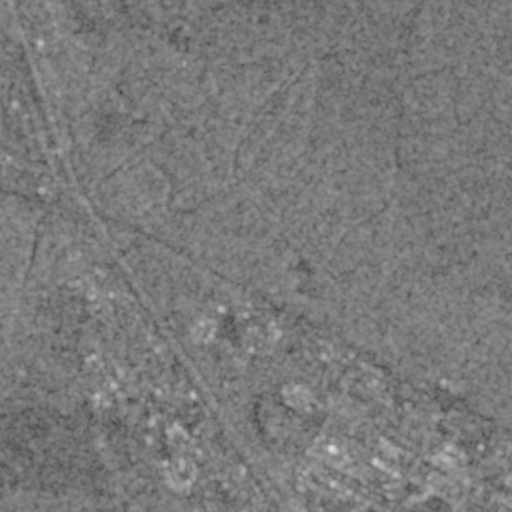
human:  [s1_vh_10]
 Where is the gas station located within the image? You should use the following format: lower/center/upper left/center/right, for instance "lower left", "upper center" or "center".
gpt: The gas station is located in the center of the image.
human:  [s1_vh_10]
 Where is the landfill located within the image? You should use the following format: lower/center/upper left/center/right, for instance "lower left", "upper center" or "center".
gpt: The landfill is located in the lower center of the image.
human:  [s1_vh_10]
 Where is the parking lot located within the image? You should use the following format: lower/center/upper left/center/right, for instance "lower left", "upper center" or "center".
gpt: The parking lot is located in the lower right of the image.
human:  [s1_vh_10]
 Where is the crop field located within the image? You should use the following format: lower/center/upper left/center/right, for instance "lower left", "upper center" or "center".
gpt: There is no crop field in the image.

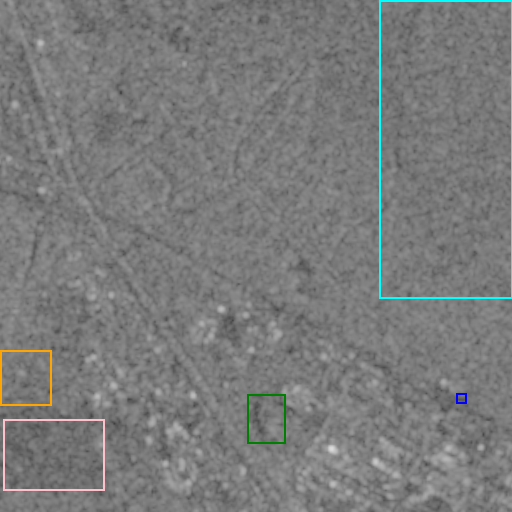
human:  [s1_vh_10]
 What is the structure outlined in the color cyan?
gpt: The structure outlined in cyan is a crop field.
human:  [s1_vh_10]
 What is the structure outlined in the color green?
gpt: The structure outlined in green is a landfill.
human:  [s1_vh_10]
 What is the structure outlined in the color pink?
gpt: The structure outlined in pink is a park.
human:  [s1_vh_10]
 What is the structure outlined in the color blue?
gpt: The structure outlined in blue is a parking lot.
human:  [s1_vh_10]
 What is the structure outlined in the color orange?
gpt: The structure outlined in orange is a power substation.
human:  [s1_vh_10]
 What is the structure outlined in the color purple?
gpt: There is no purple outline.